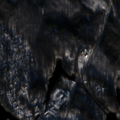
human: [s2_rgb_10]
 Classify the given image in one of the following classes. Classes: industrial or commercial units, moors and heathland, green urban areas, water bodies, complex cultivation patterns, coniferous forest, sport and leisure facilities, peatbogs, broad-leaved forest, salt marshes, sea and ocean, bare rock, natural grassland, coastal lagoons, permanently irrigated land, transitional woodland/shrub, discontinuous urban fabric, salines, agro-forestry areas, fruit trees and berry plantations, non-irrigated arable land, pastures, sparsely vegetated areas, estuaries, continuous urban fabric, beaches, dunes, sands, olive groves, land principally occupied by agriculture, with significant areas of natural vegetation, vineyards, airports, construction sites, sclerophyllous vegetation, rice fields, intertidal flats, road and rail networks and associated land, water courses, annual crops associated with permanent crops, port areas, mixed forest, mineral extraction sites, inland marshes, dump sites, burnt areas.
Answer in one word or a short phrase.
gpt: discontinuous urban fabric, broad-leaved forest, mixed forest, water bodies